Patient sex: M
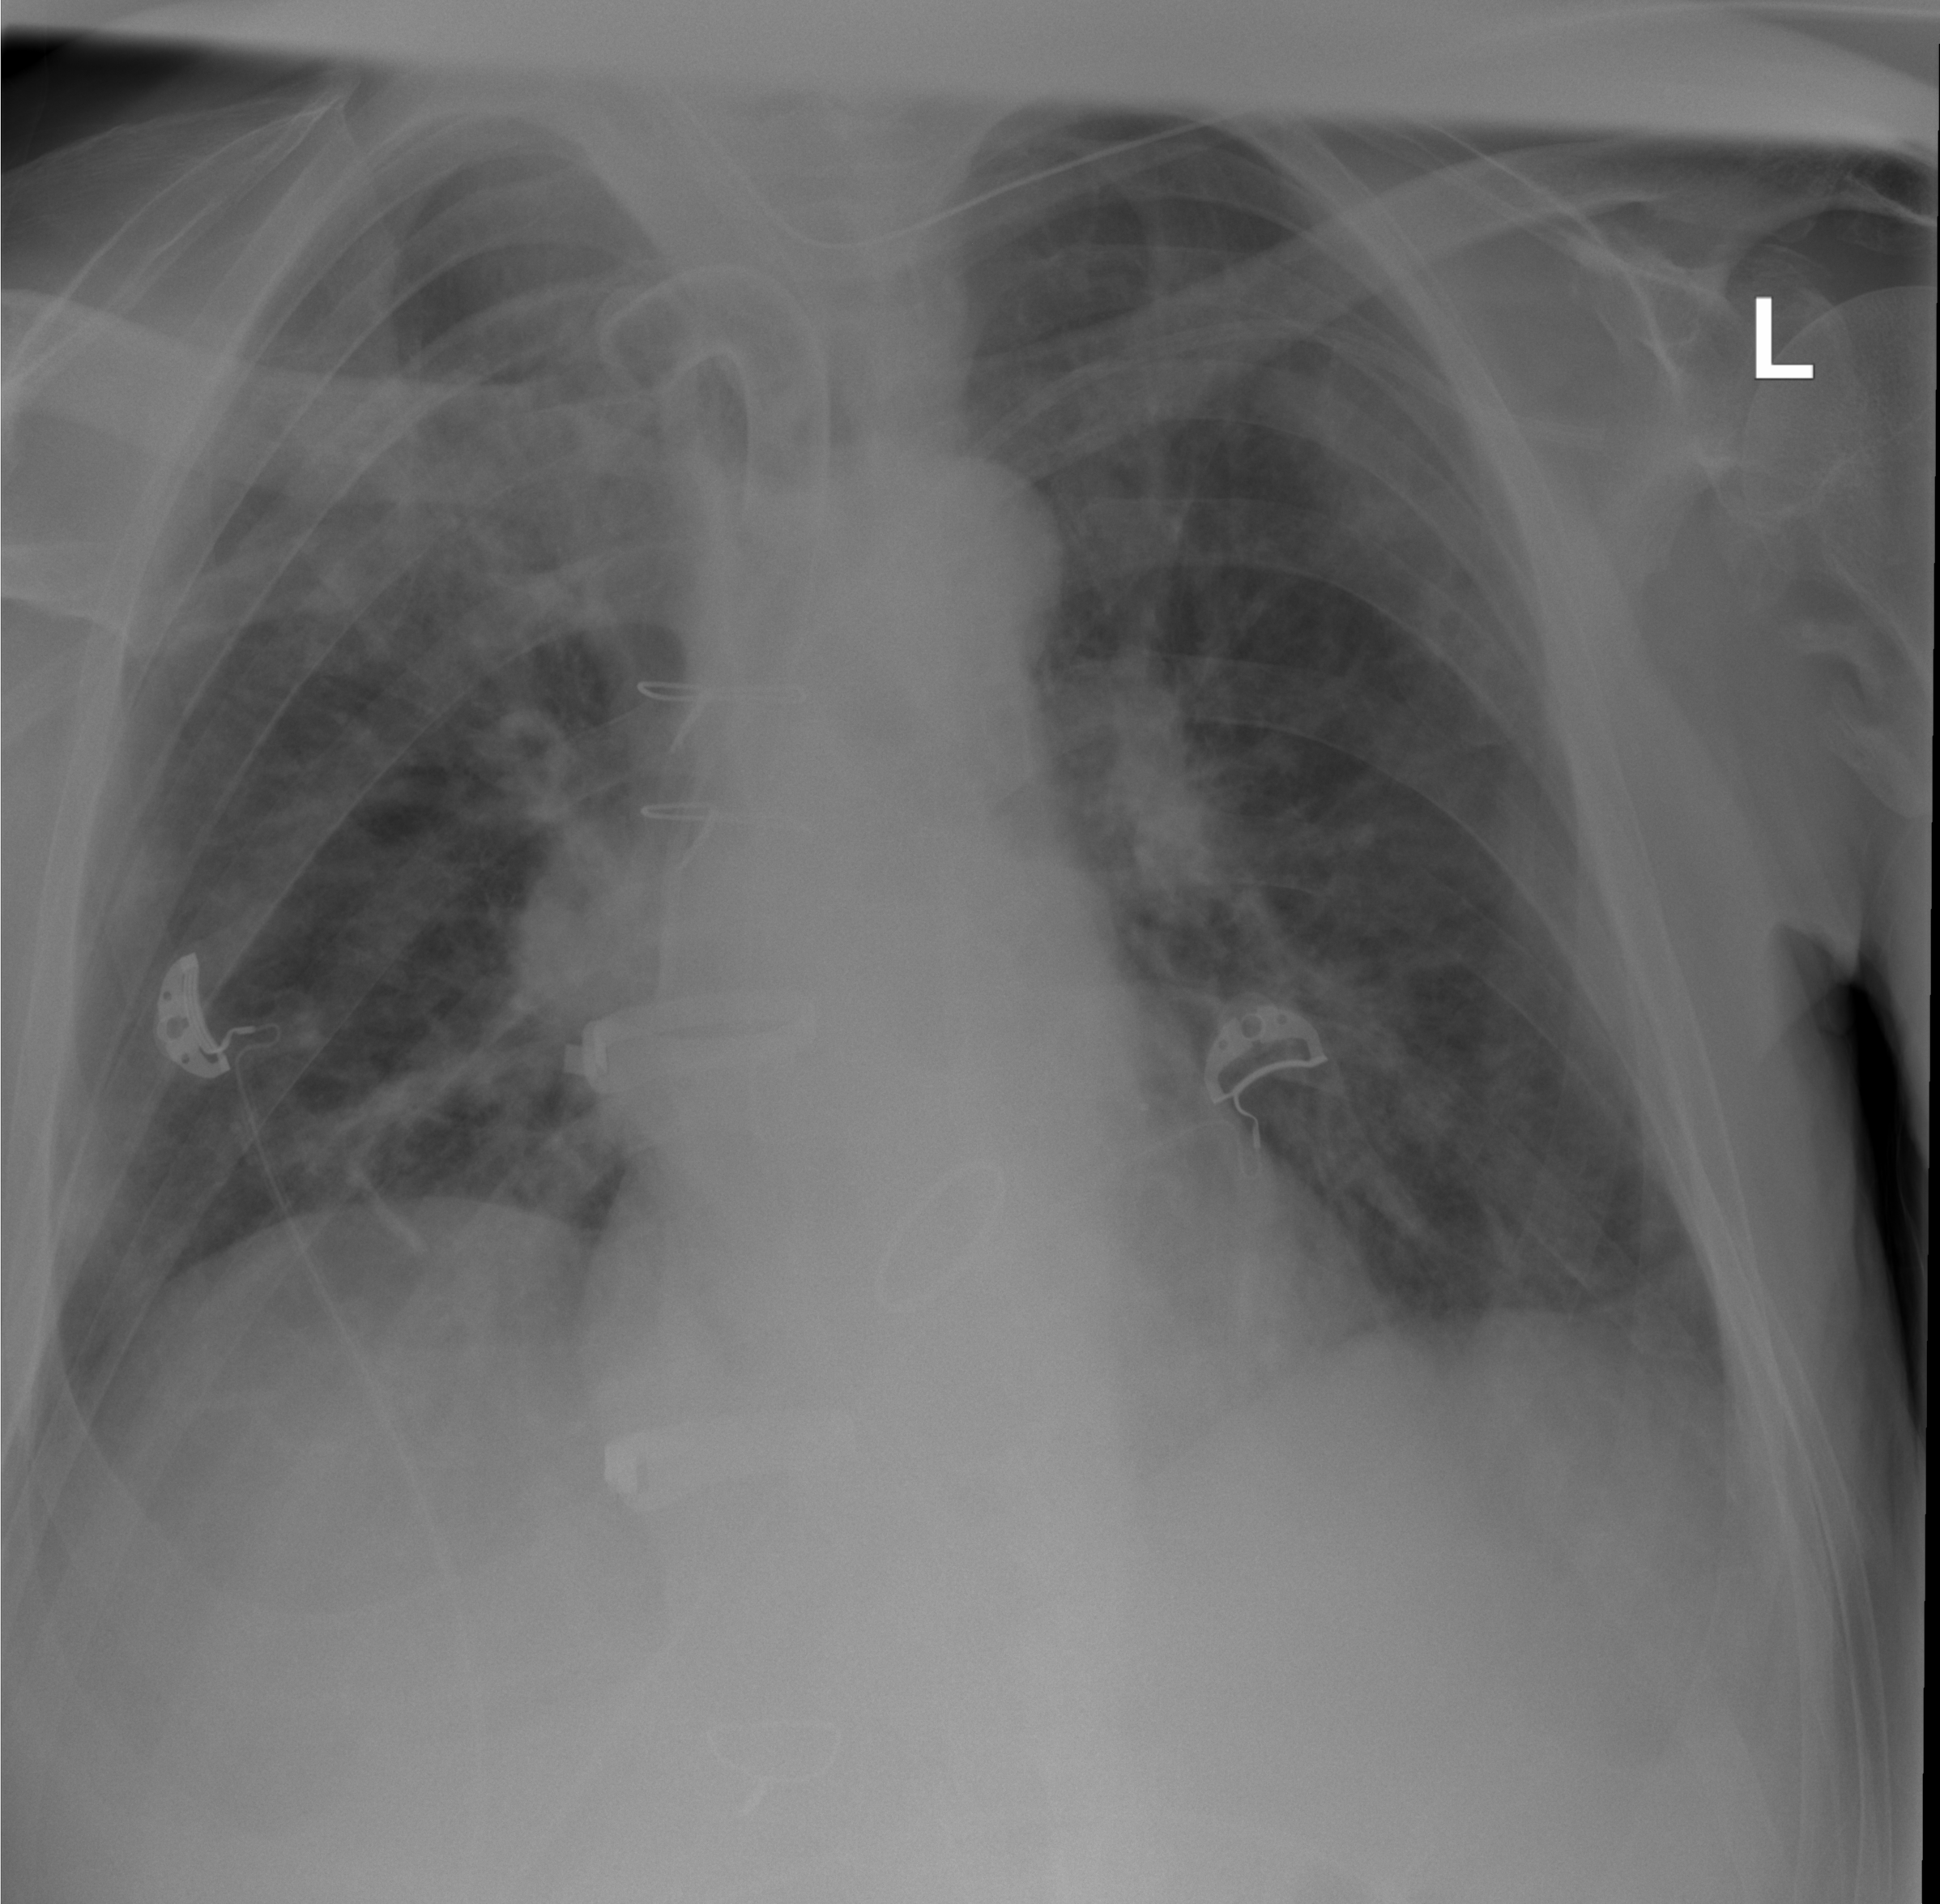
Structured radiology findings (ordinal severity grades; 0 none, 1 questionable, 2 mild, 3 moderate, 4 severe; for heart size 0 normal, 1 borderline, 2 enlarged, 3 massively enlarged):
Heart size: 0
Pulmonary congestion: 0
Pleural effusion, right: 2
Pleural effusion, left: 2
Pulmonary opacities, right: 2
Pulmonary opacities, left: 2
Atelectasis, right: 0
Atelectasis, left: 2